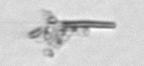
Label: fiber_TAG_external_detritus